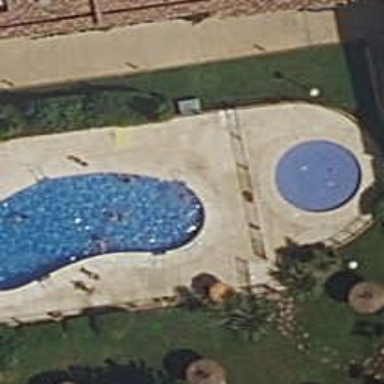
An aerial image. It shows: Swimming pool located in leisure land.